Question: currently I'm building an application in Reactjs and working on a task.
The task includes select/highlight text from the page and display that selected/highlighted text in the input field (as shown in the photo)
<URL>
Here I have implemented logic for this by using (also I have tried ) event from react and got the selected/highlighted text from and it was working as expected when I view this page on browser from laptop/computer.
But when I open the same application from a mobile browser I was not getting the selected/highlighted text to the input field.

Can anyone help me to know, are there any other event listeners that we need for mobile browsers or how to make it to work in mobile browsers. I did some google but couldn't find a solution for this. Thanks in advance :)
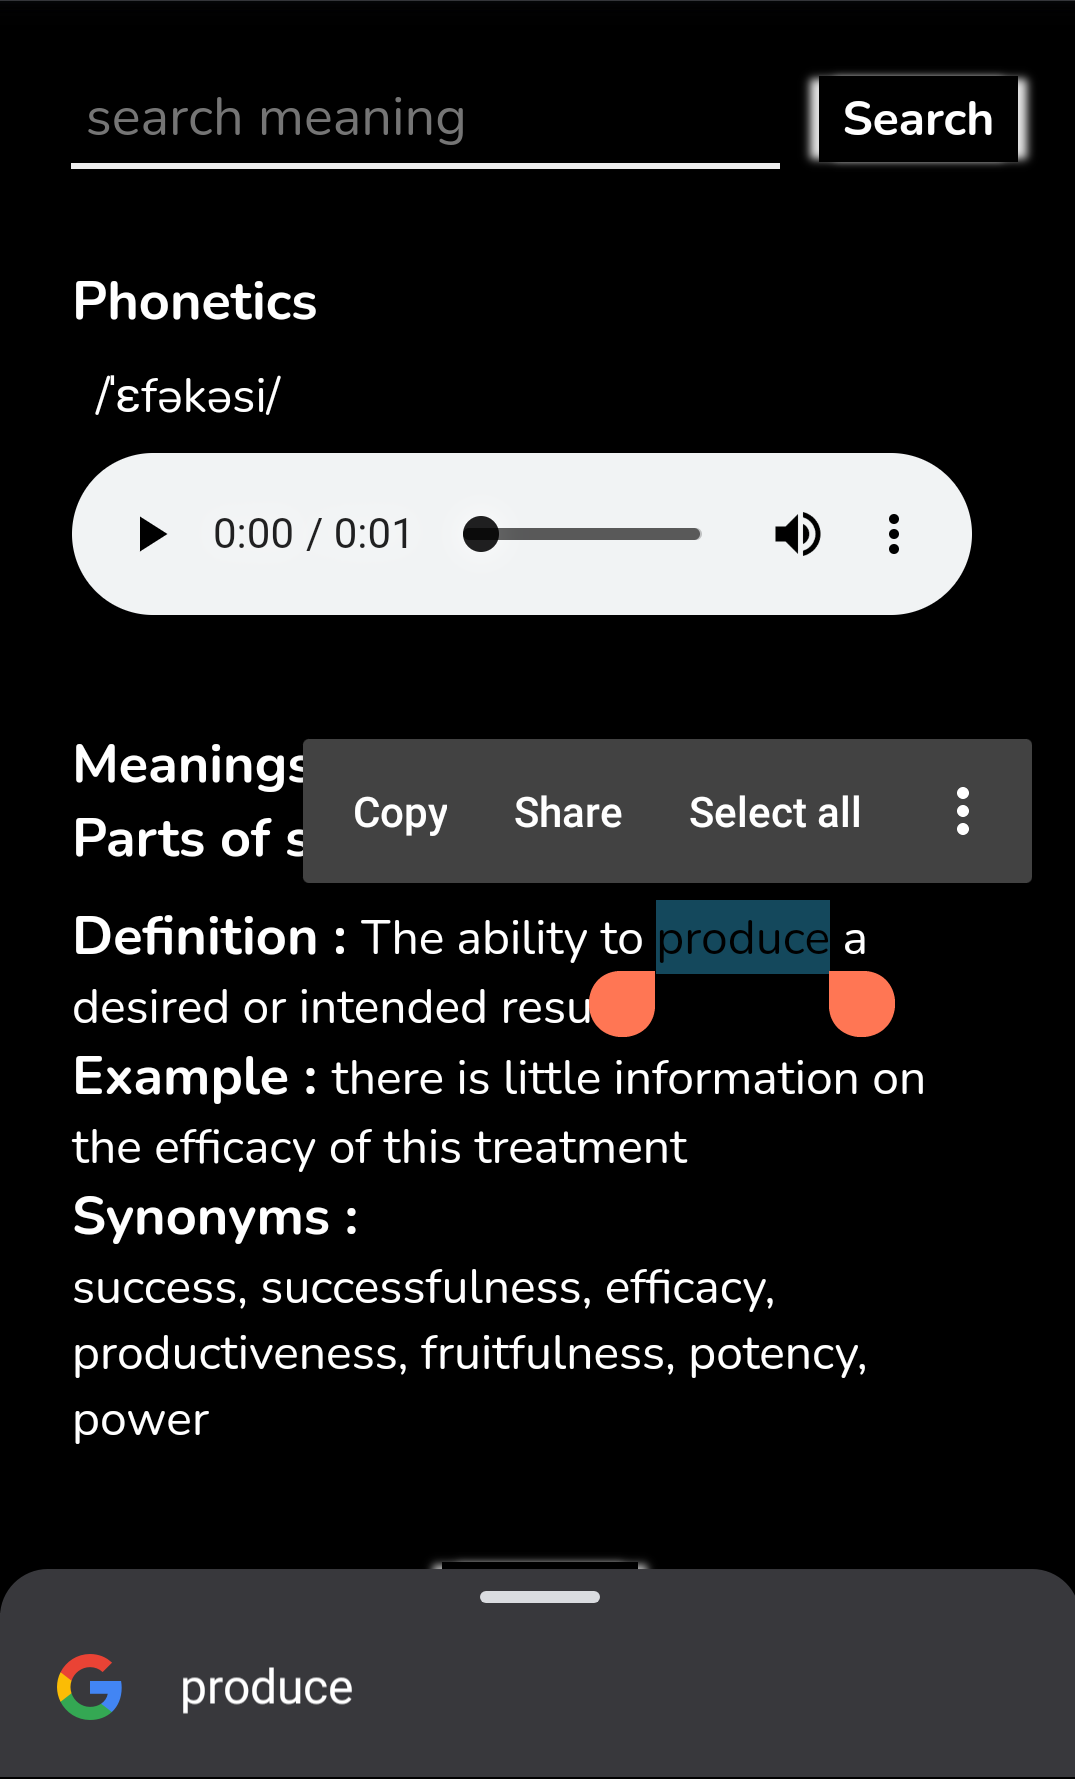
Answer: You have the touch events when using mobile browsers, I believe that the counterpart for 'onMouseUp' event in mobile is the 'onTouchEnd'event.
You can read more about it in here: <URL>